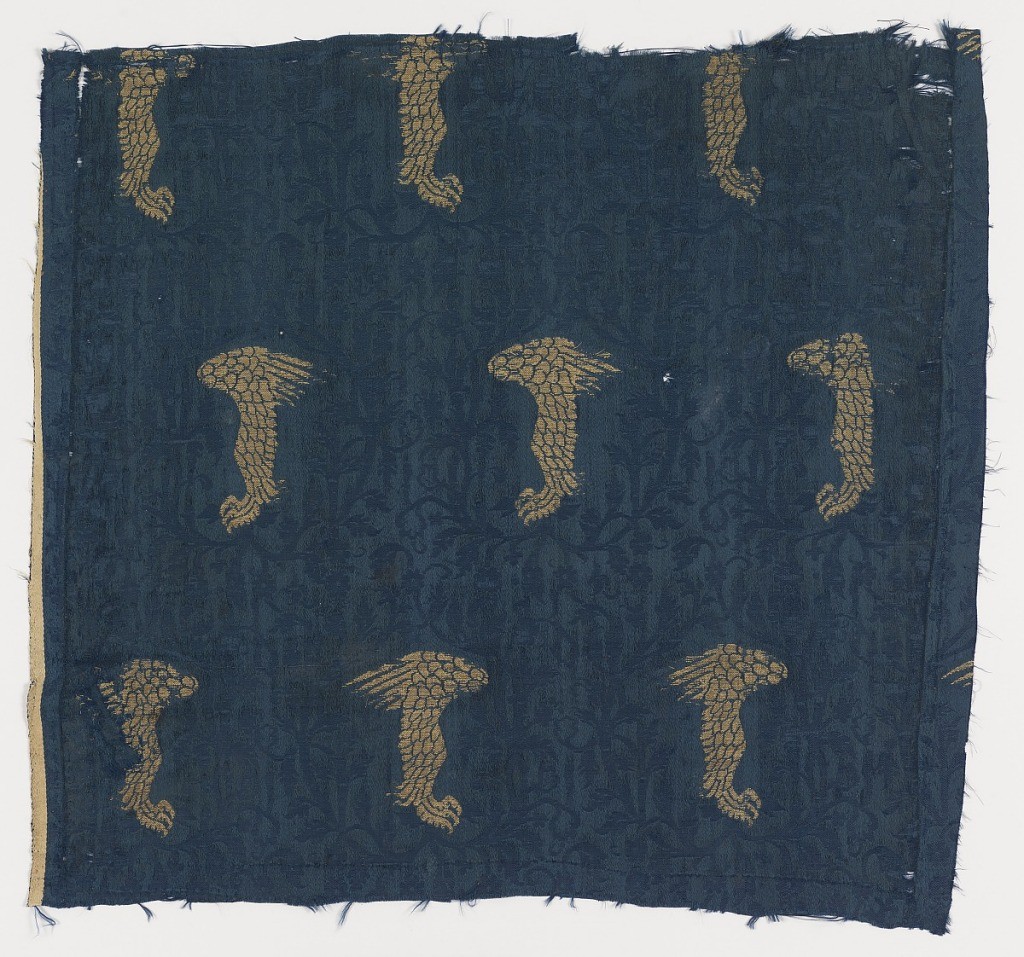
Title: Fragment
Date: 14th century
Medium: silk, metallic Technique: 4&1 satin patterned with areas of plain weave and brocaded with supplementary weft
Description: Dark blue fabric patterned with vines and brocaded with gold in a design of the leg of a strong bird.